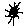
Label: sun